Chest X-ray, AP view. Patient: 57 years old, sex M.
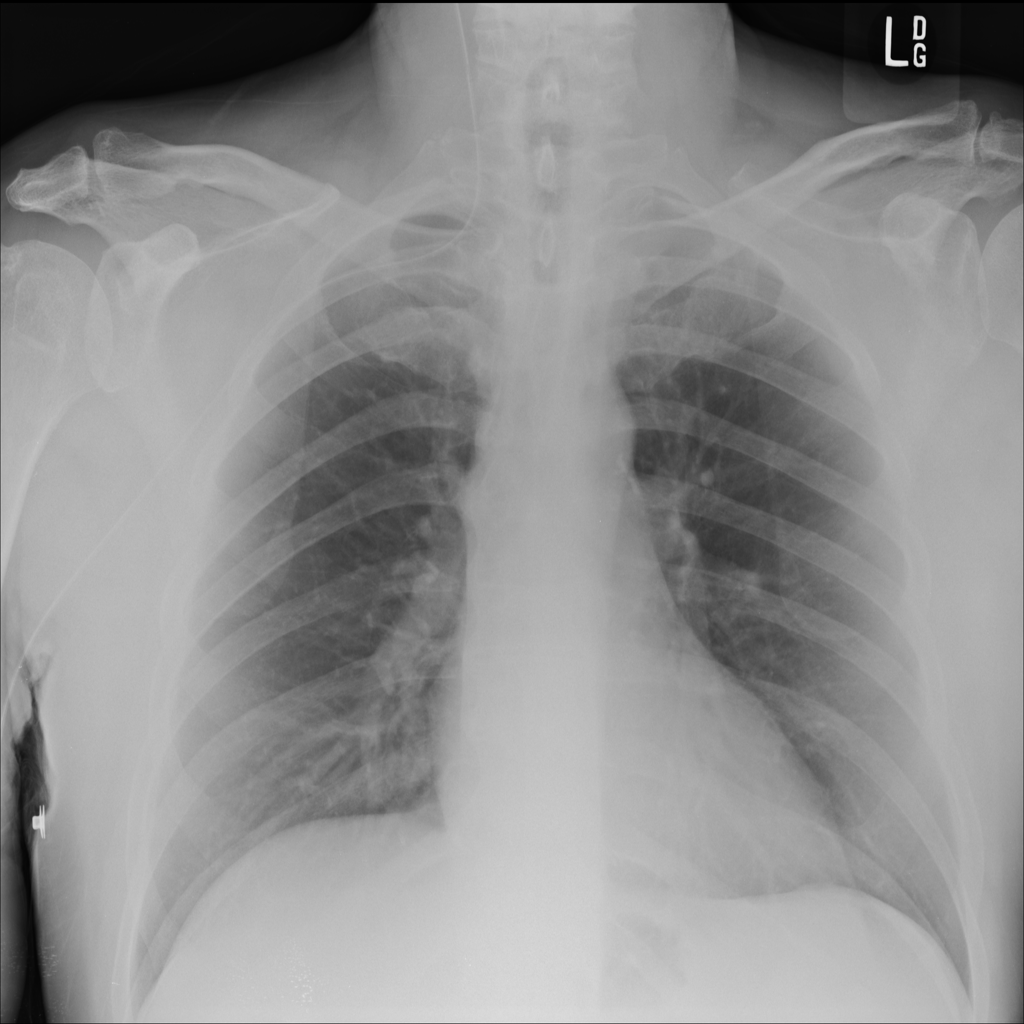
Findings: No Finding